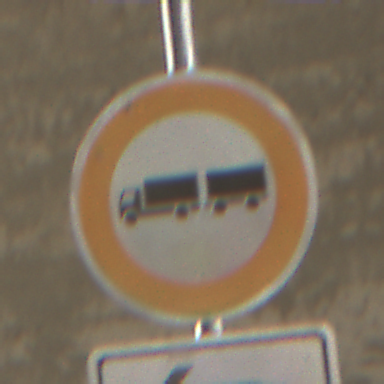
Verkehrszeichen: VerbotLastkraftwagenMitAnhaenger
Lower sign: RichtungsangabeDurchPfeile2
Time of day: Midday
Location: Roofed (Tunnel)
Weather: NotSpecified
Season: NotSpecified
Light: Natural